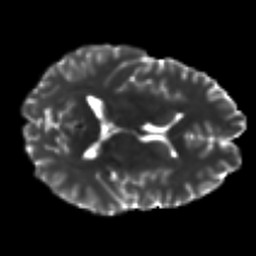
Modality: T2w
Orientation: axial
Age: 25
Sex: male
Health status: healthy
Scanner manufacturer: ge
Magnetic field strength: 3 T
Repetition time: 11 s
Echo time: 0.072 s